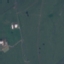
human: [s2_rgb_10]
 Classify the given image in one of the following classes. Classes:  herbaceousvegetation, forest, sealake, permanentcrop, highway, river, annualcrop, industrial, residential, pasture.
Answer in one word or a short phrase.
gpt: Pasture